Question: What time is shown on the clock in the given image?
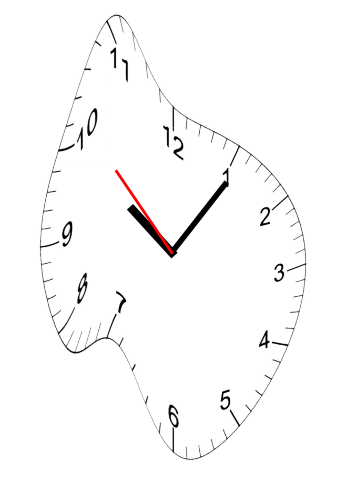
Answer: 10:05:52